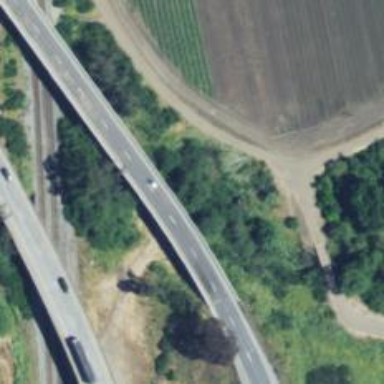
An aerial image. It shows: Expressway bridge with asphalt surface at the trunk highway level.